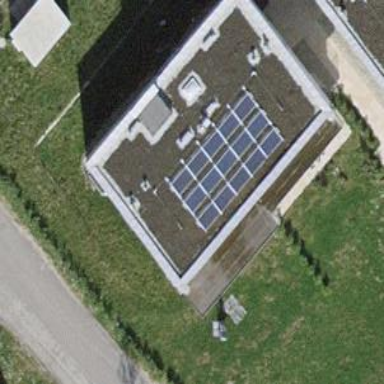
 consisting of solar photovoltaic panels."